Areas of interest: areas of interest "Shan'an Driving School"
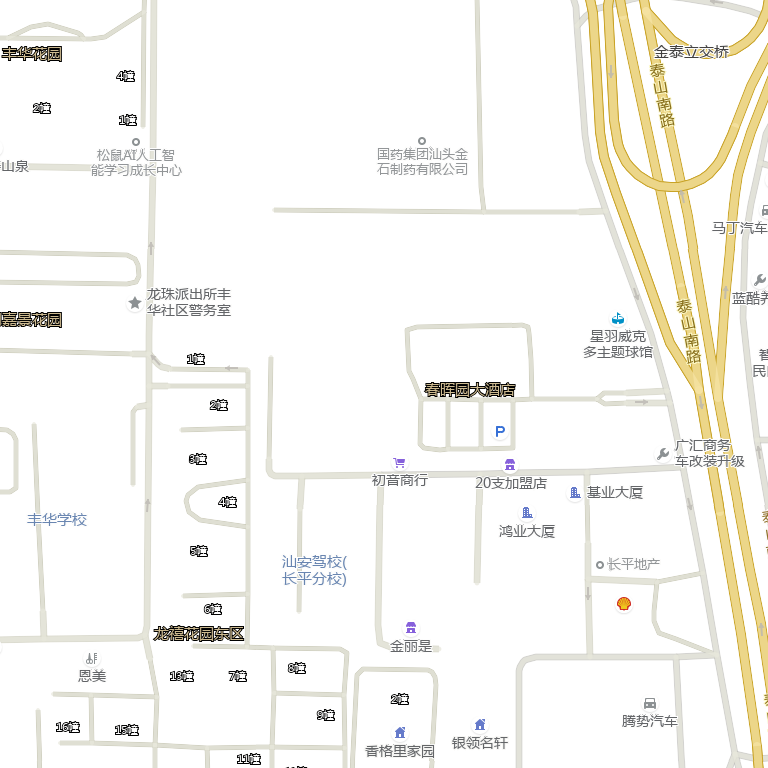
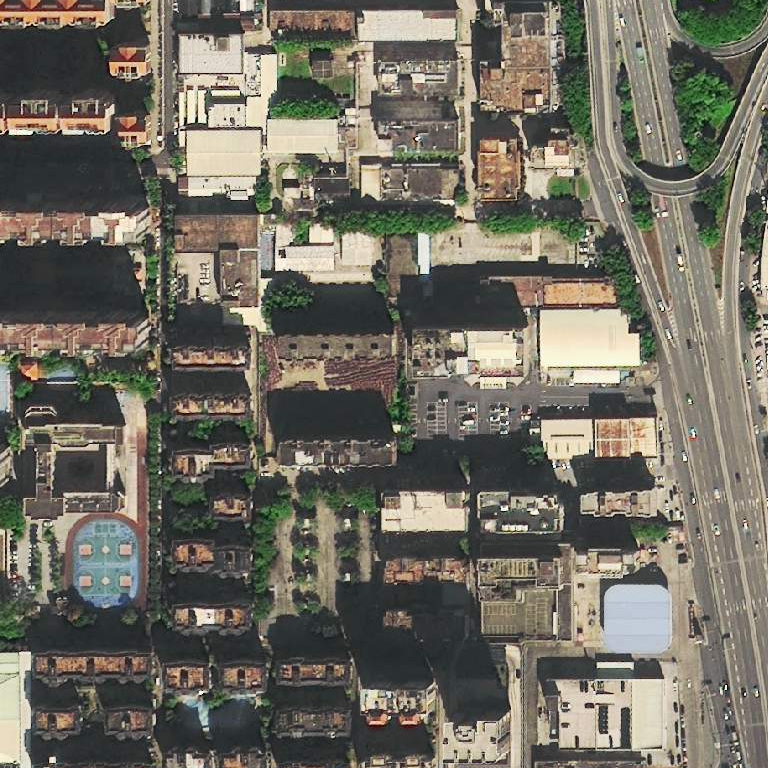